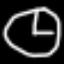
Label: clock